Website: slack
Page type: payment
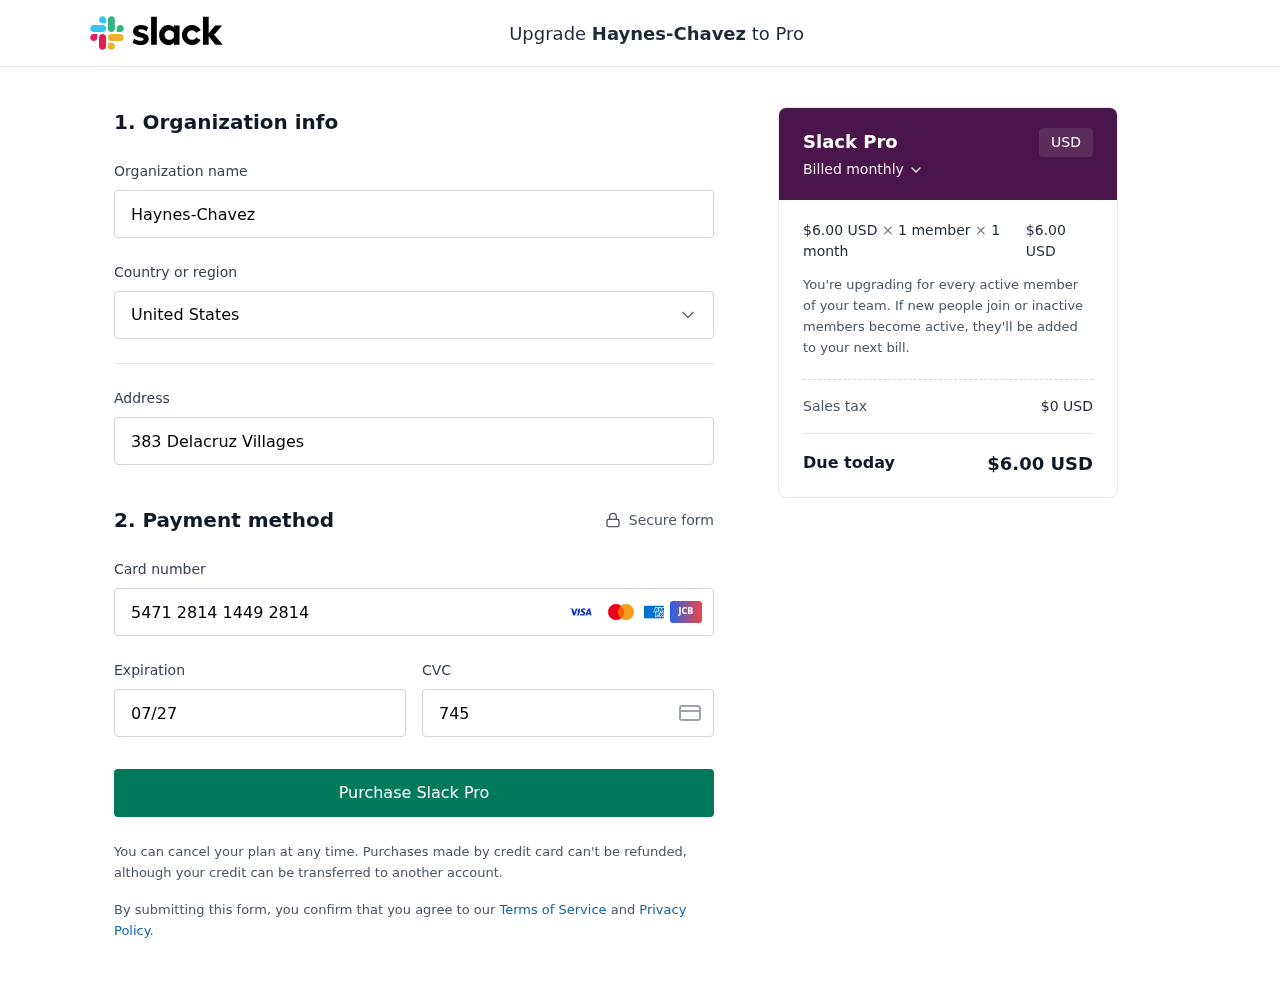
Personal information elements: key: PII_CARD_CVV
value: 745
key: PII_CARD_EXPIRY
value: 07/27
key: PII_CARD_NUMBER
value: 5471 2814 1449 2814
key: PII_COMPANY
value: Haynes-Chavez
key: PII_COUNTRY
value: United States
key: PII_STREET
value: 383 Delacruz Villages
Product elements: key: PRODUCT1_PRICE
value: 6
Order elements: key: ORDER_SUBTOTAL
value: $6.00 USD
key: ORDER_TAX
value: $0 USD
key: ORDER_TOTAL
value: $6.00 USD